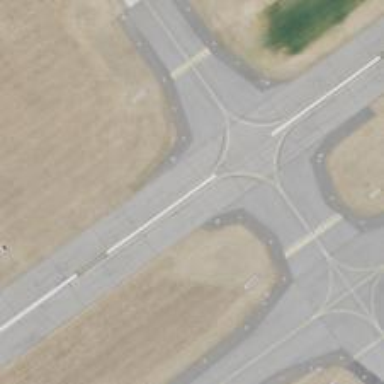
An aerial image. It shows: Asphalt runway at the airport.